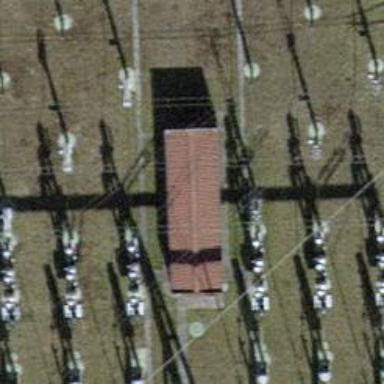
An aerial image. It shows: Insulator used in power equipment.